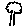
Label: tree